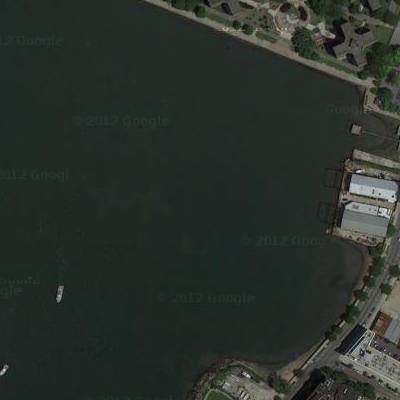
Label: RiverLake